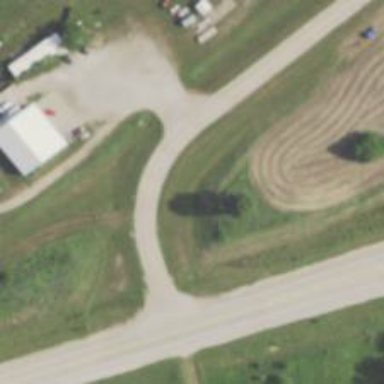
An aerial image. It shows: Unclassified road.